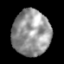
Tissue: lung
Cell type: T cells
Senescence score: 0.2429
Nuclear area (px): 1707
Mean DAPI intensity: 148.528